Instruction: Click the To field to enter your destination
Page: home
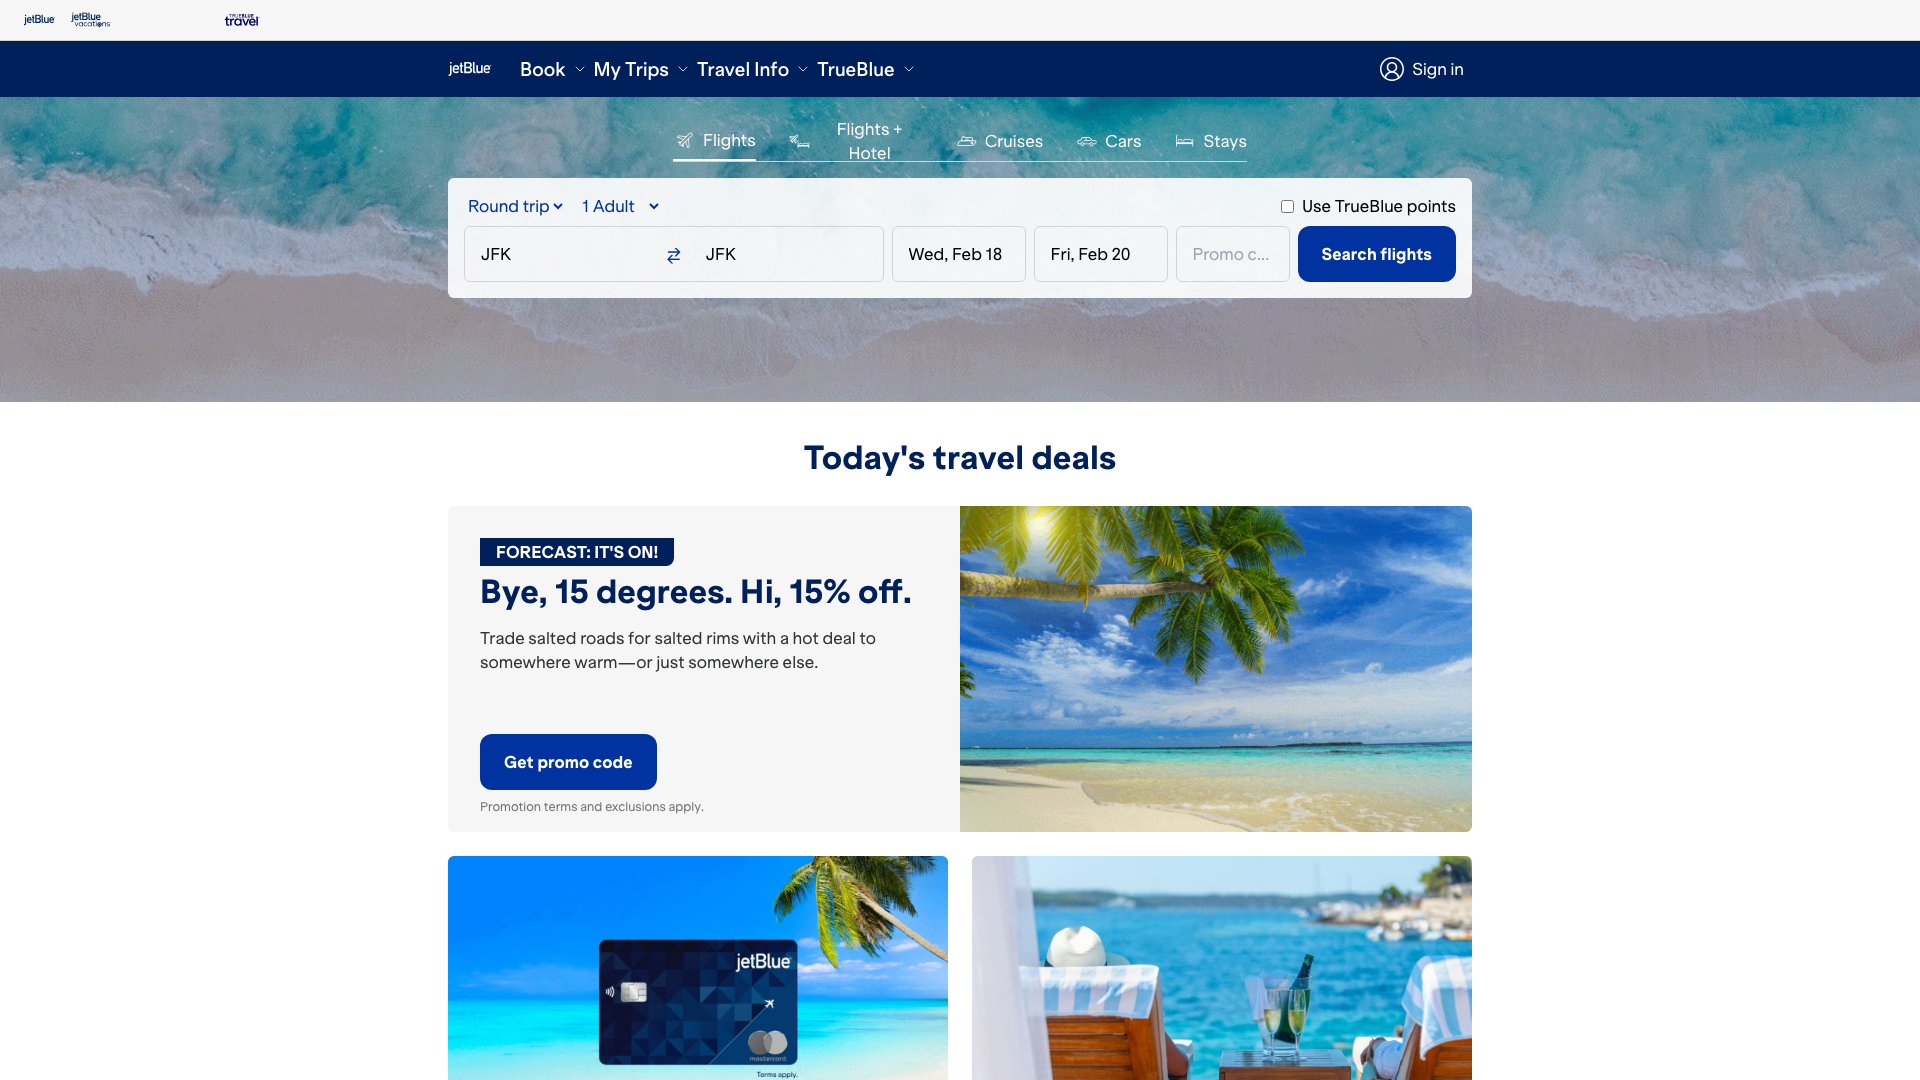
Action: click